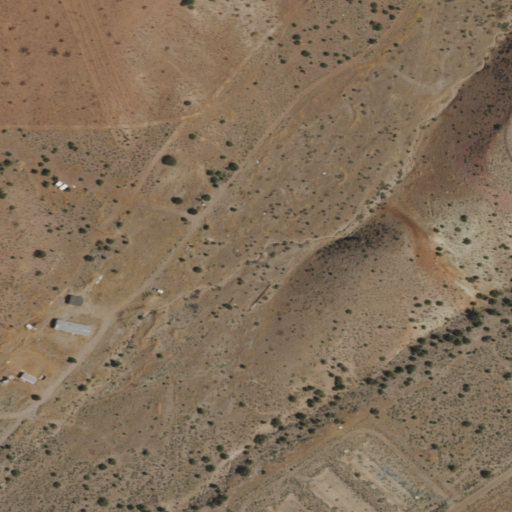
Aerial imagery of valley in Nevada named Eagle Canyon containing shrub, grassland, open development, and low intensity development